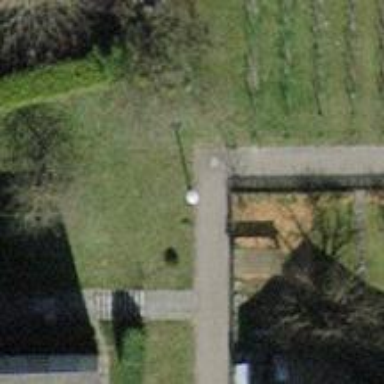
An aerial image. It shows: Sidewalk.